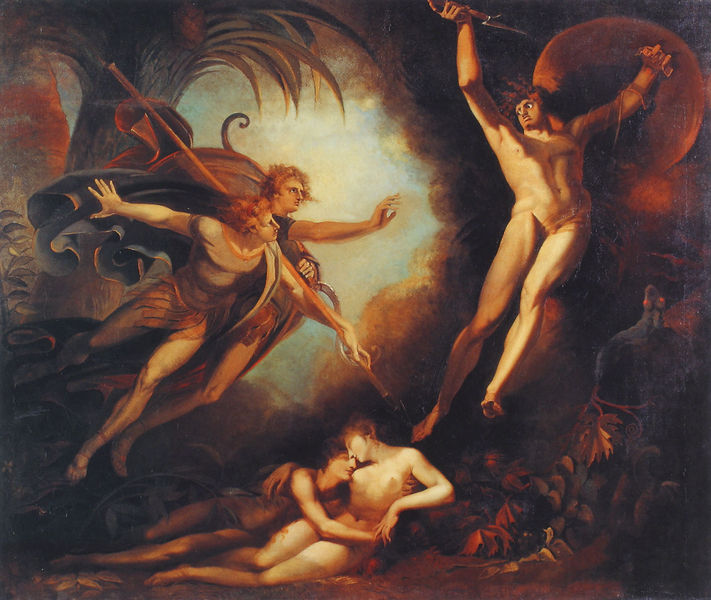
Titel: Satan flieht, von Ithuriels Speer berührt
Künstler: Johann Heinrich Füssli
Institution: Stuttgart, Staatsgalerie
Schlagwörter: akt, blau, gemälde, held, kampf, mann, nackt, frau, männer, tier, paar, fliegen, engel, liebe, stab, gewalt, palme, schild, schwert, waffe, fliegend, mythologie, liebespaar, dolch, wut, speer, schutz, fau, mytholgie, liebend, kampf und liebe, rembrqndt